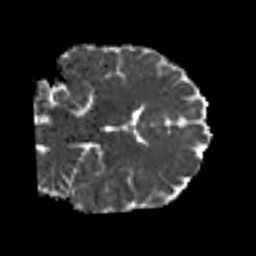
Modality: MD
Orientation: coronal
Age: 26
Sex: male
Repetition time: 8.4 s
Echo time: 0.09 s